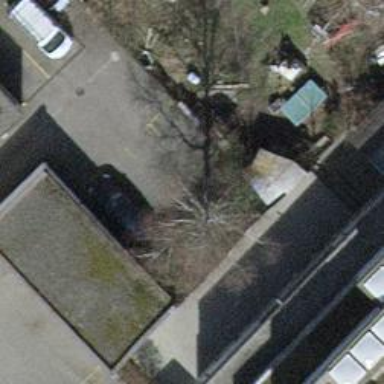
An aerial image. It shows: Group of garages.